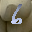
Label: 6